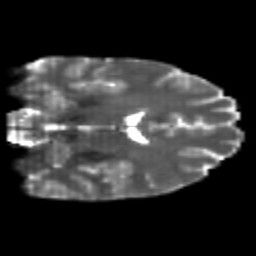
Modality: T2w
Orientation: coronal
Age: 23
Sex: male
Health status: healthy
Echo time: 0.074 s